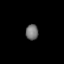
Tissue: lung
Cell type: Endothelial cells
Senescence score: 0.5461
Nuclear area (px): 192
Mean DAPI intensity: 115.422